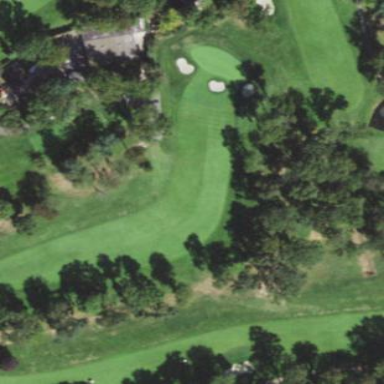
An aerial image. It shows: Scenic golf fairway.